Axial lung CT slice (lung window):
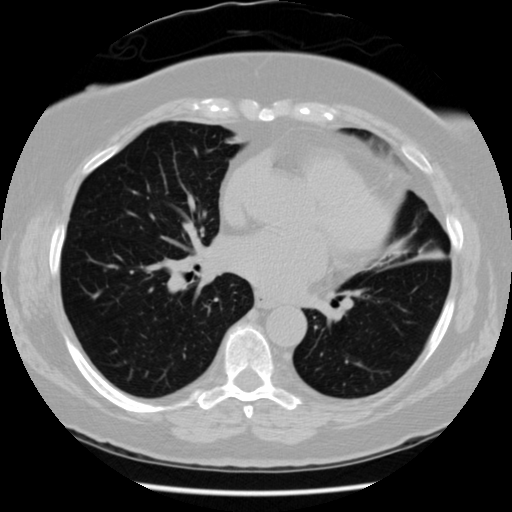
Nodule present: no